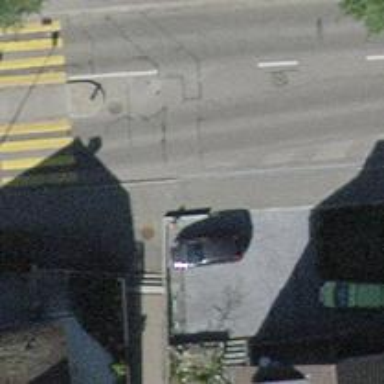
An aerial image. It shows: Paved footway.